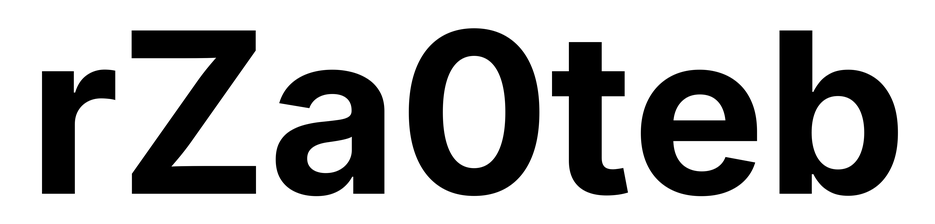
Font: Inter_Bold